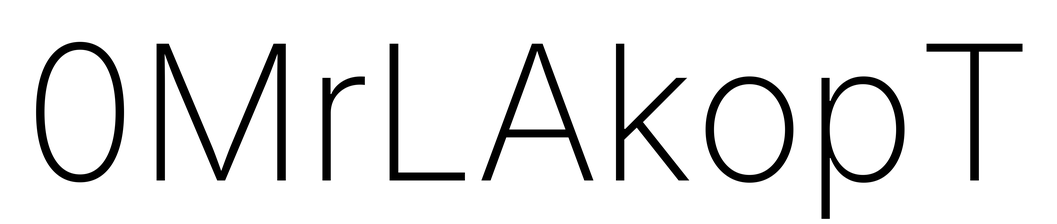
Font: Inter_ExtraLight